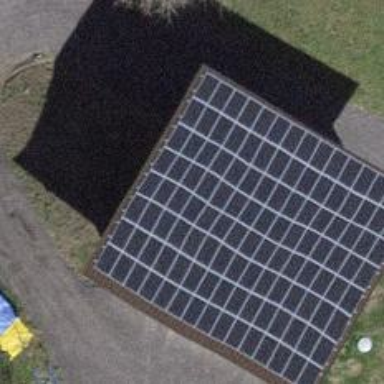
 consisting of solar photovoltaic panels."